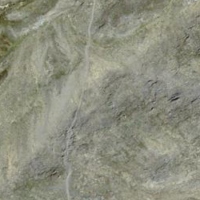
EUNIS habitat code: 31
Species observed at this site:
Silene acaulis